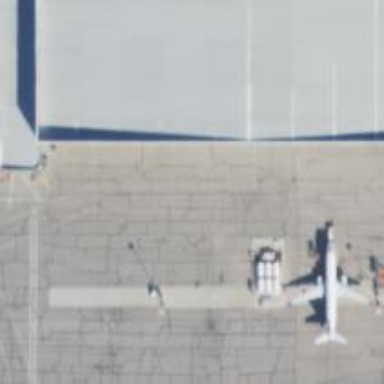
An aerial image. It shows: Image of taxiway at airport.